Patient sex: F
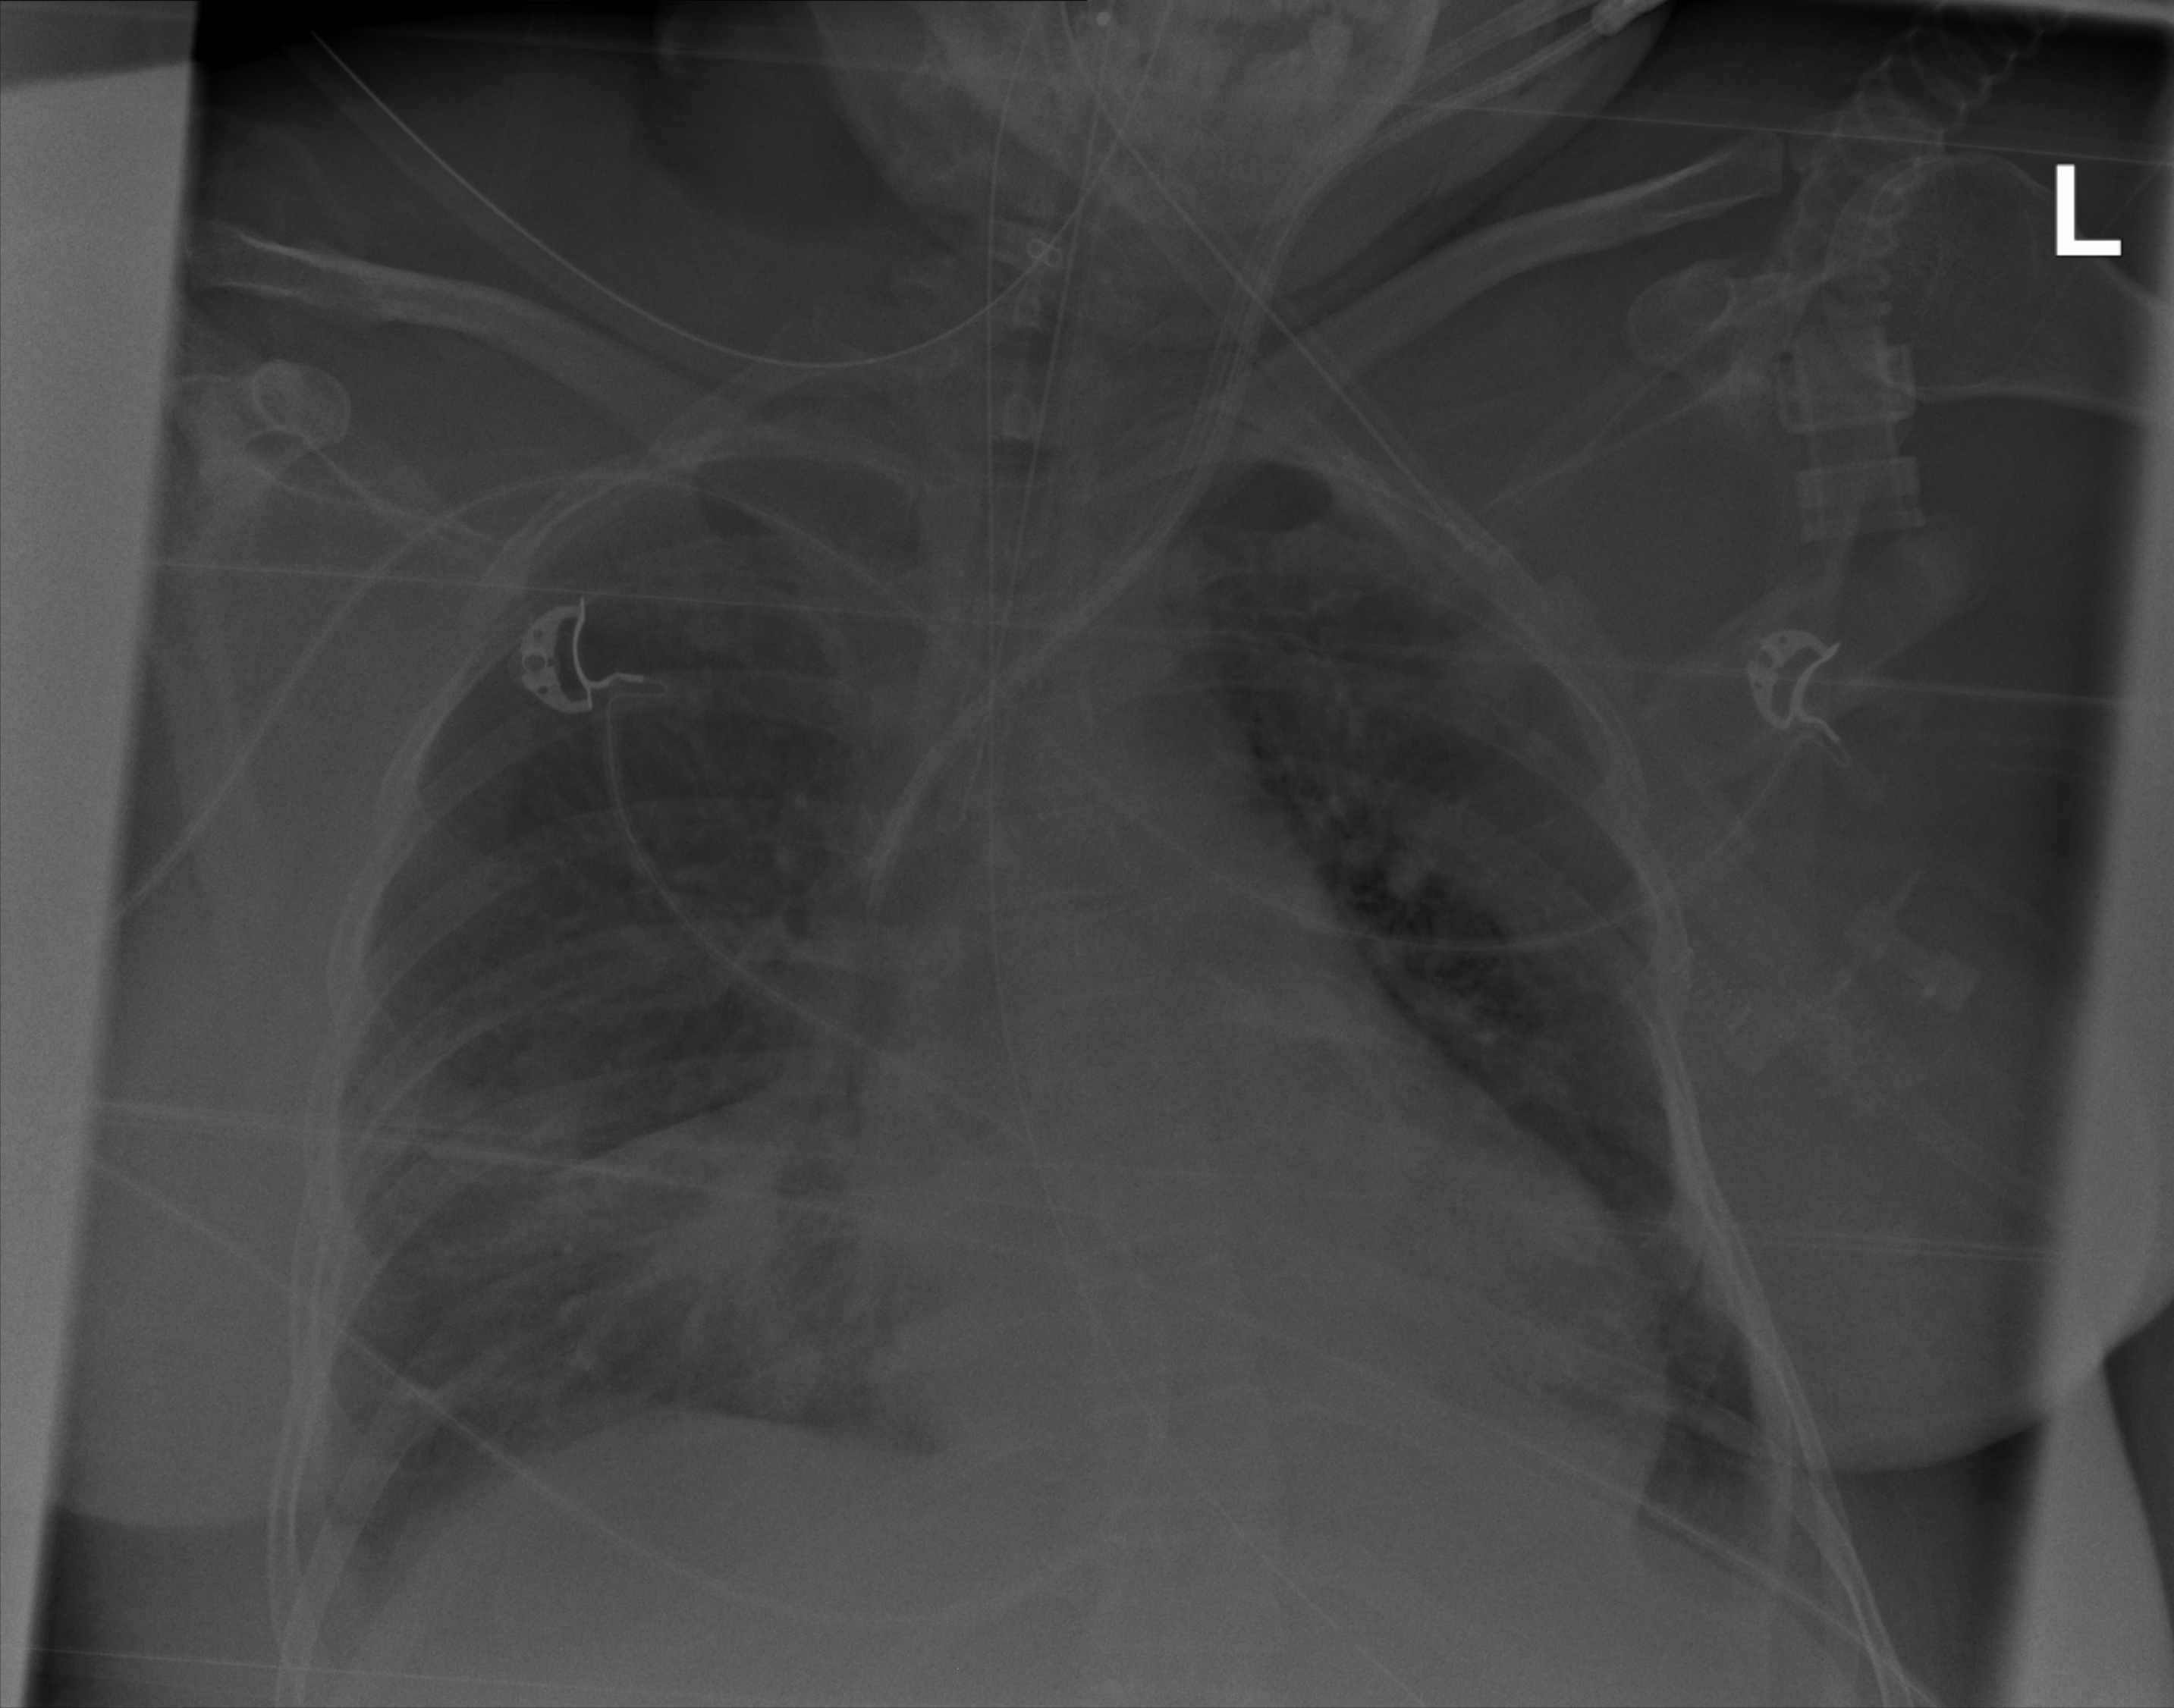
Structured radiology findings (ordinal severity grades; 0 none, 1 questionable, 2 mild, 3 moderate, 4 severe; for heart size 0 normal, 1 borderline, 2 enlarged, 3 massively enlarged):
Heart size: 1
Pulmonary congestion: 2
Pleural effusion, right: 0
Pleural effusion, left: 0
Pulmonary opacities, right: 2
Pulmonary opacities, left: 2
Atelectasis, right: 2
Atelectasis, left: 2